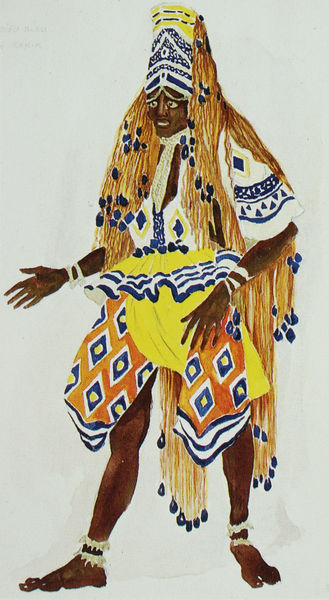
Titel: Le Dieu Bleu. Entwurf für das Bühnenkostüm des Fakirs
Künstler: Léon Bakst
Standort: Moskau
Institution: Bachruschin-Museum
Schlagwörter: blau, dunkel, feder, fuß, gemälde, hand, kopf, körper, mann, nackt, schurz, umhang, wasser, weiß, aquarell, gelb, bewegung, braun, bunt, daumen, finger, frau, haar, hell, hut, kleid, mund, nase, ohr, orange, schmuck, schwarz, skizze, stirn, zeichnung, blick, schal, tuch, malerei, mode, muster, ornament, rock, tanz, kappe, mütze, arm, arme, augen, band, bluse, falten, federn, gesicht, kleidung, lang, mensch, bildnis, blicken, hals, hände, portrait, porträt, feld, felder, stamm, auge, fransen, gewand, gold, haare, kostüm, kutte, lange haare, schnüre, stickerei, stoff, stoffe, tücher, bühne, person, tanzen, tänzerin, kinn, krone, lippe, lippen, ohren, perlen, schulter, schultern, beine, kopfbedeckung, bein, farbig, füße, wangen, papier, studie, zöpfe, afrika, fläche, flächen, kette, farbe, formen, wasserfarbe, primitivismus, bühnenbild, angst, falte, pupillen, dekor, ornamente, verzierung, streifen, faden, quaste, bauch, rüsche, rüschen, wange, knie, zehe, zehen, exotisch, gauguin, gemustert, karos, barfuss, afrikanerin, neger, tusche, wasserfarben, maske, gemalt, orient, geld, form, zeh, druck, stich, ketten, kopfputz, entwurf, bast, pupille, tinte, tracht, raute, rauten, armband, armbänder, armreif, armreifen, zähne, schlips, afrikaner, dunkelhäutig, schwarzer, gaugin, plan, mohr, bommel, museum, fäden, muscheln, quast, bänder, textil, fußkette, kopfschmuck, verzierungen, tänzer, primitiv, schamane, kolonie, tradition, quasten, zahn, zauberer, häuptling, versuch, indianer, ureinwohner, folklore, orientale, gewandt, kultur, ornamet, indigen, afrikanisch, fremde, keidung, farbiger, hexer, armschmuck, kulturen, schnure, einheimischer, traditionell, eingeborener, eingebohrener, elenbogen, fussketten, gemusterte kleidung, fußband, medizinmann, fingeer, kofpschmuck, fußschmuck, bunt gemustert, rmann, schnüe, afrikaaner, barfüß, knöchelschmuck, arika